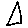
Label: triangle